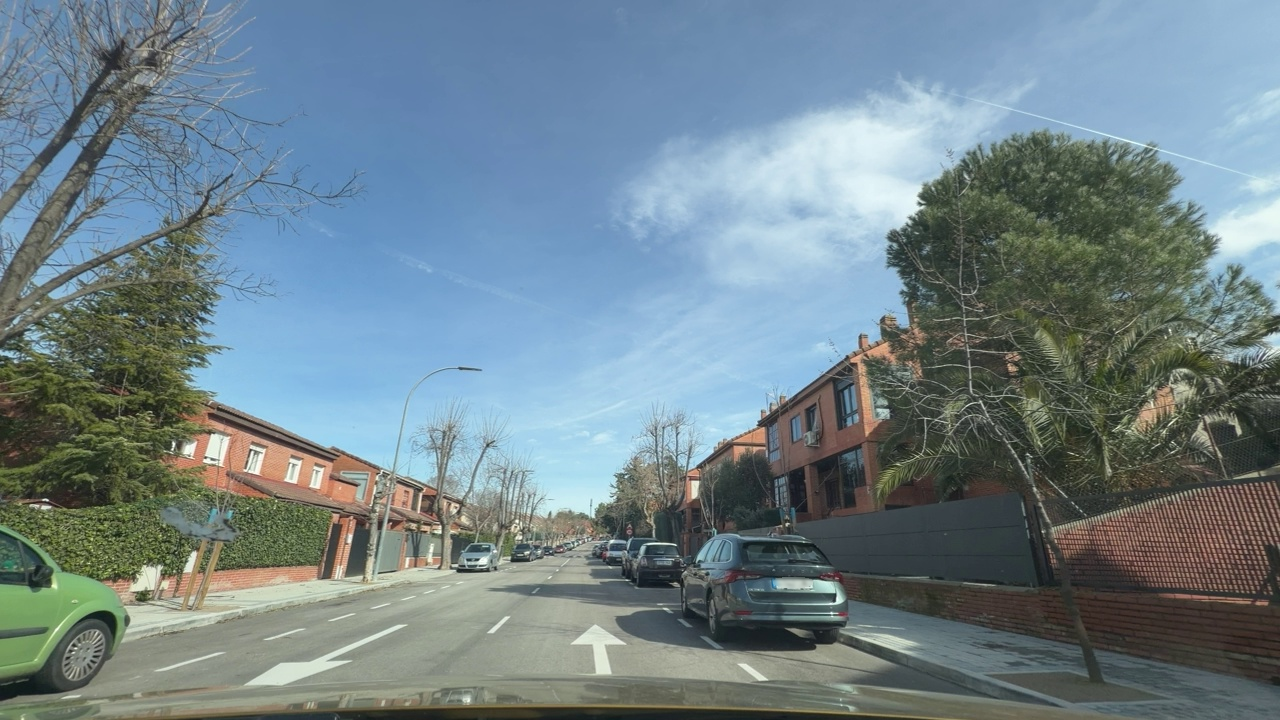
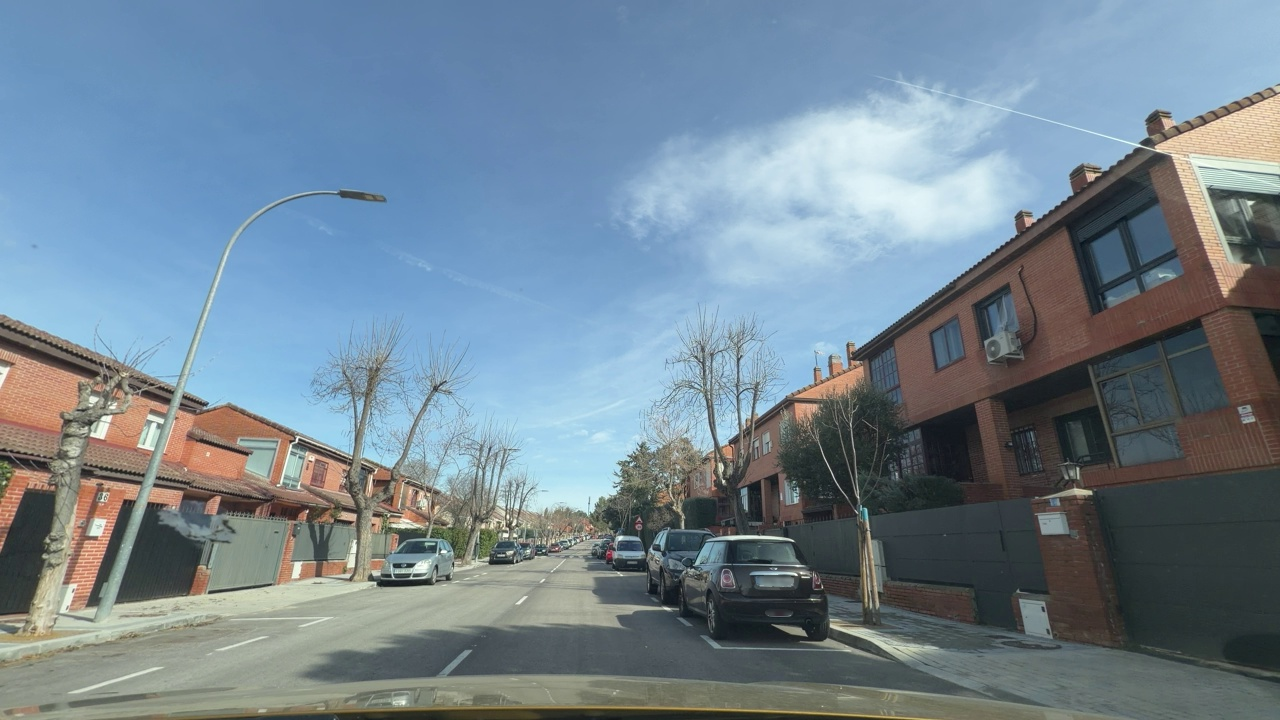
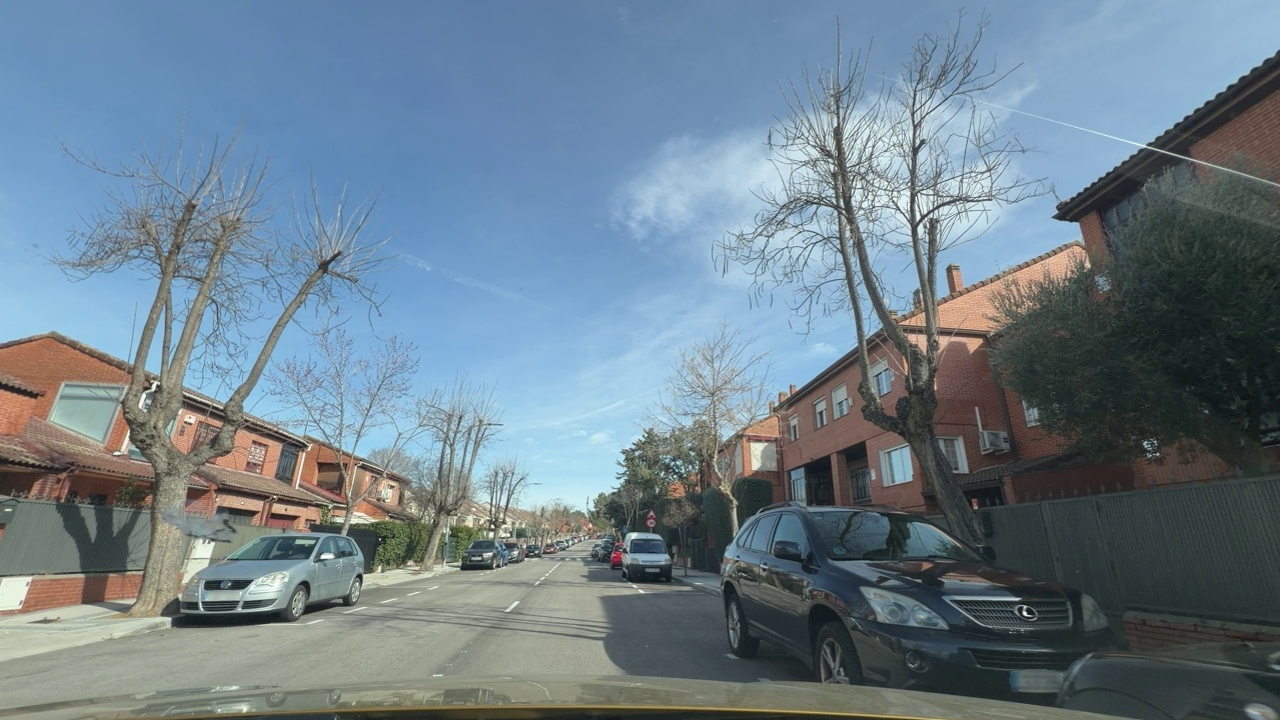
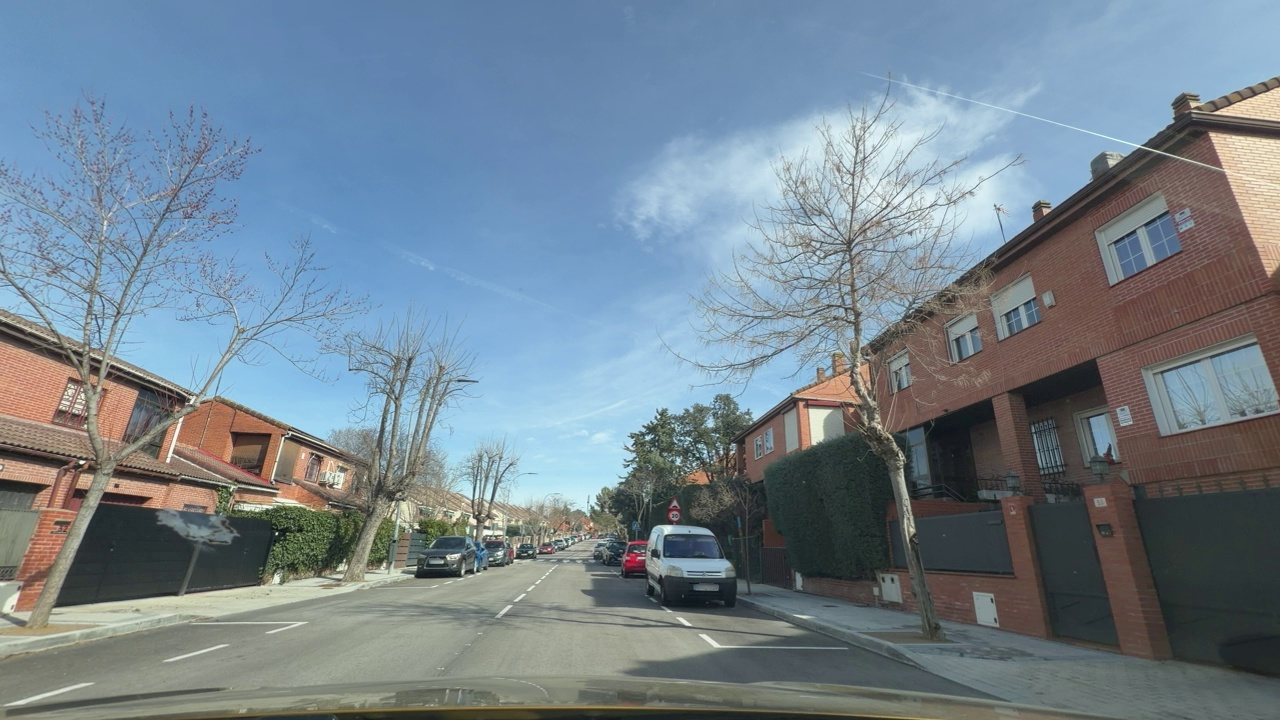
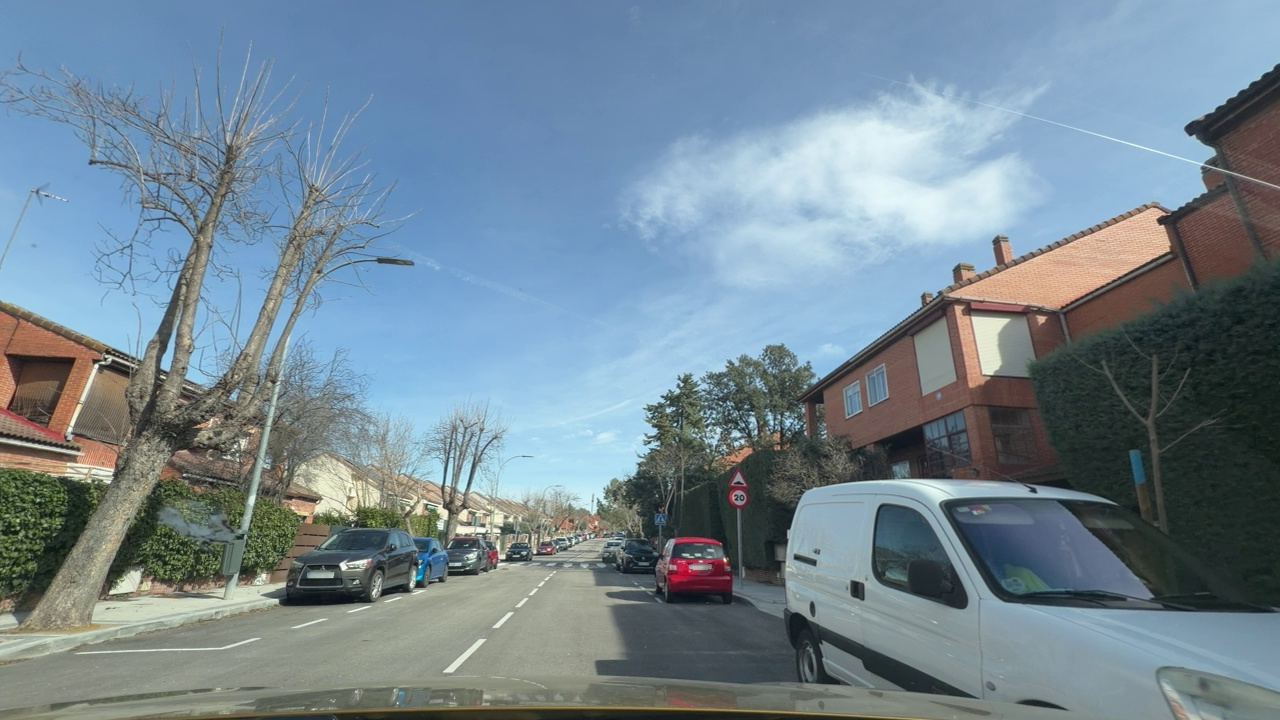
Situation: empty
Question: Is the ego vehicle stationary while another vehicle crosses its path within the roundabout?
Answer: No
Reasoning: There's no visible roundabout as the ego vehicle is travelling in a two way urban road.

Situation: empty
Question: Are multiple speed limit signs with different values visible?
Answer: No
Reasoning: There are no visible speed limits.

Situation: empty
Question: Is there a speed limit sign regulating the ego lane?
Answer: No
Reasoning: There are no visible speed limits.

Situation: empty
Question: Is the ego vehicle traveling on a highway?
Answer: No
Reasoning: Ego is travelling on a two way urban road.